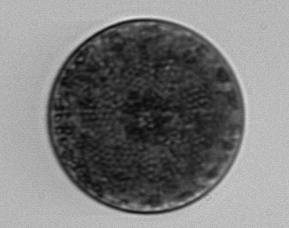
Label: Coscinodiscus